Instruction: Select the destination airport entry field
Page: home
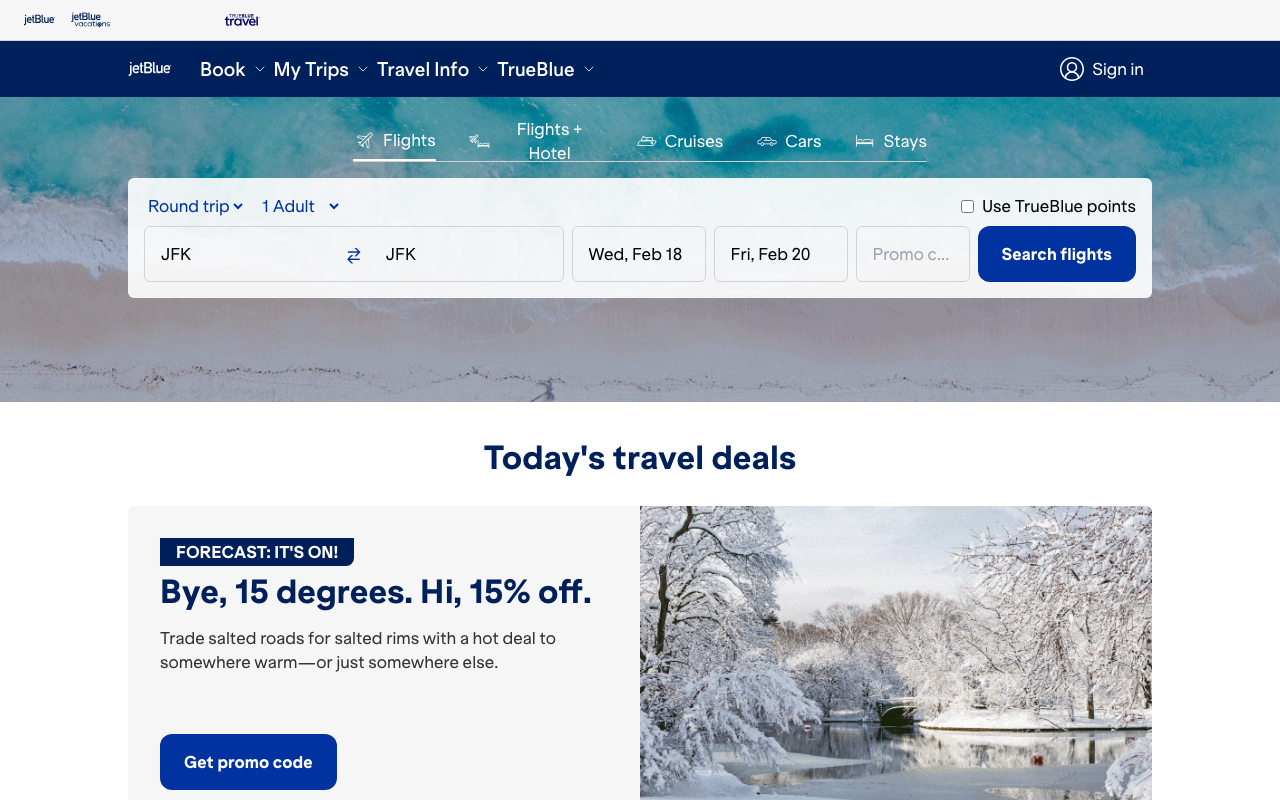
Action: click